Field crop: maize
Growth stage: 2
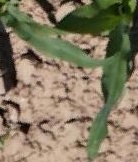
Species: maize